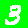
Digit: 3